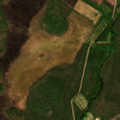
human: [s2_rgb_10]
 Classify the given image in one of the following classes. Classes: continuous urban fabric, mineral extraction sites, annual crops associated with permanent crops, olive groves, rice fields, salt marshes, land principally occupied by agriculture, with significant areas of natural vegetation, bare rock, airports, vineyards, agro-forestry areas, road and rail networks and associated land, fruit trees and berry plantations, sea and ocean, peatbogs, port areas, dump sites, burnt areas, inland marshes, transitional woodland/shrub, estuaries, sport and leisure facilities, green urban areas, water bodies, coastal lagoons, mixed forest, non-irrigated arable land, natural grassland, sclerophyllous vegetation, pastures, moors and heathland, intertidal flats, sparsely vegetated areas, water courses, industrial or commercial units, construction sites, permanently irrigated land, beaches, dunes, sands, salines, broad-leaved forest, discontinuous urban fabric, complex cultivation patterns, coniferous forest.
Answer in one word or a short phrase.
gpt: coniferous forest, mixed forest, transitional woodland/shrub, peatbogs